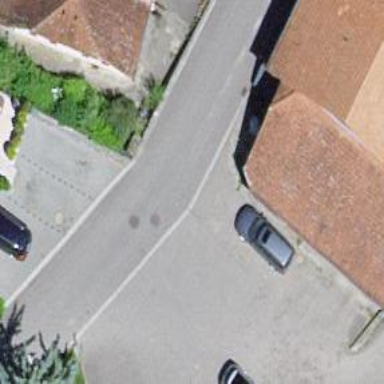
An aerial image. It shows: Smooth asphalt road in residential area.